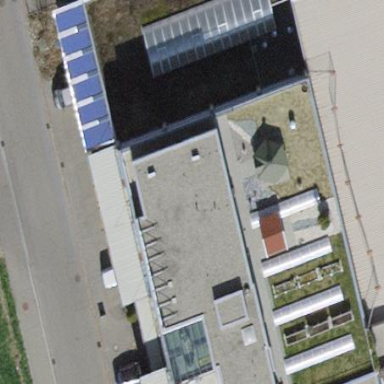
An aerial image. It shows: Building with flat roof.